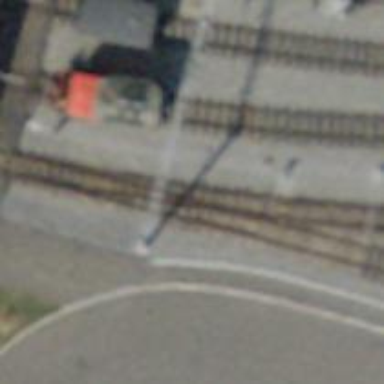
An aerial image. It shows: Narrow-gauge railway yard with electrified tracks featuring contact line.